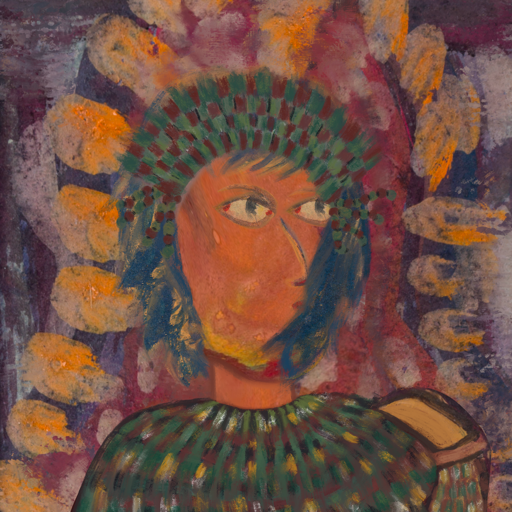
Background: Doll, Head And Neck Side: Mother_And_Son_Son, Face Side: GypsyMother, Bust: After_Raid, Hair Side: In_The_Sun, Head Accessory: After_Raid_Crown, Second Necklace: Blank, Necklace: Blank, Baby: Blank